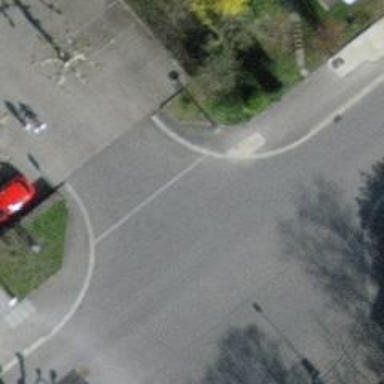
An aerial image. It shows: Raised kerb.